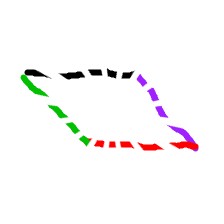
Shape: parallelogram